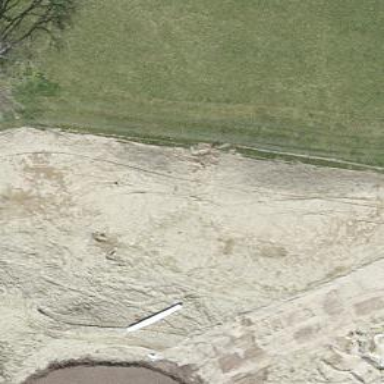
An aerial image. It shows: Golf bunker filled with sandy terrain.